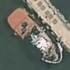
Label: civil